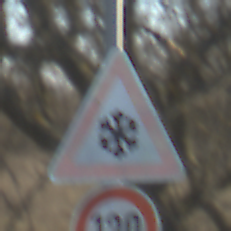
Verkehrszeichen: SchneeOderEisglaette
Zusatzzeichen unten: Geschwindigkeit130
Umgebung: Outdoor, Nature
Tageszeit: MorningAfternoon
Wetter: Clear
Licht: Natural
Jahreszeit: NotSpecified
Kontrast: HighContrast